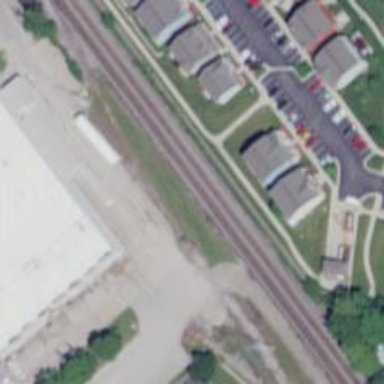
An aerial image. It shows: Railway siding for service.